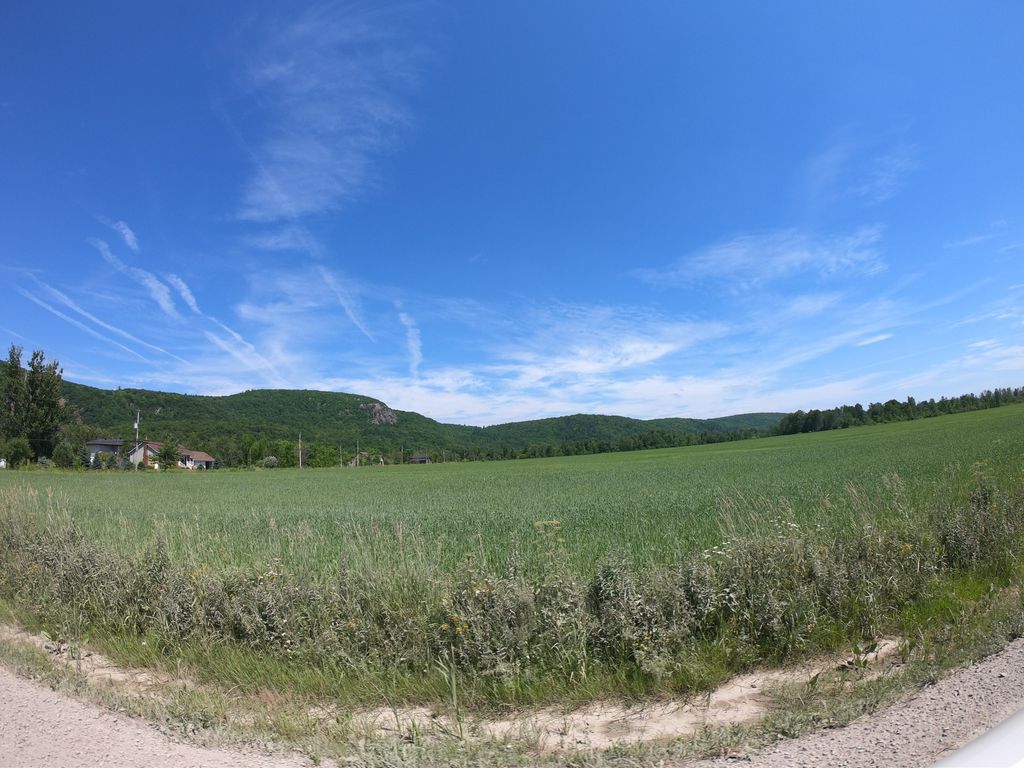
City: ottawa-gatineau